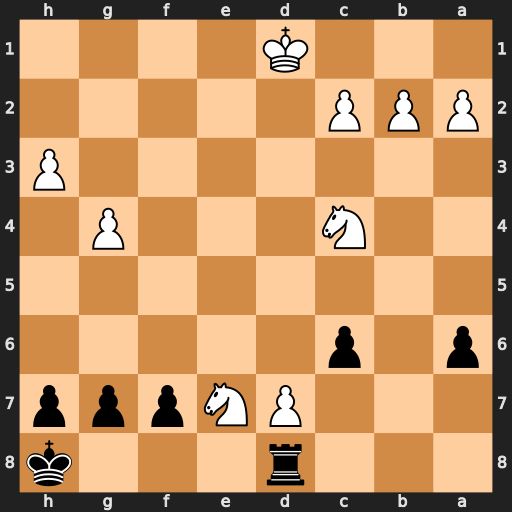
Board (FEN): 3r3k/3PNppp/p1p5/8/2N3P1/7P/PPP5/3K4
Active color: b
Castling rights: -
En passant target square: -
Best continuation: Rxd7+ Ke2 Rxe7+